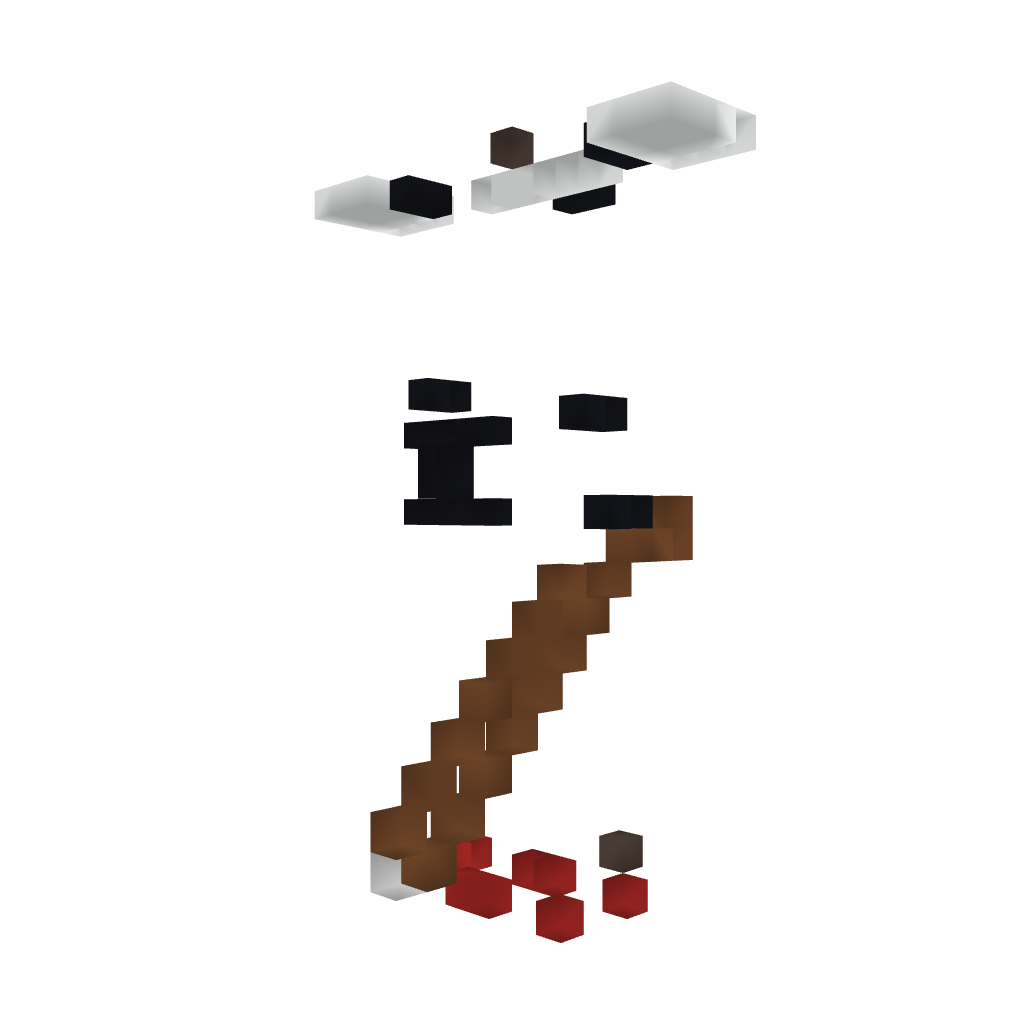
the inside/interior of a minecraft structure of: Greek Statue